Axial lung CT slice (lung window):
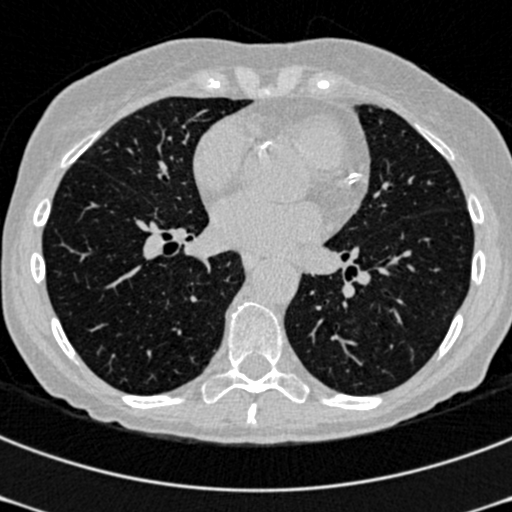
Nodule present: no